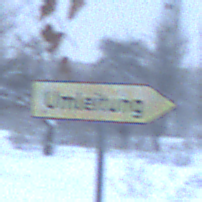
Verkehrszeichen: UmleitungswegweiserRechtsweisend
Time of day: Midday
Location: Outdoor (Nature)
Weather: Overcast
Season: Winter
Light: Natural